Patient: sex M, age 49
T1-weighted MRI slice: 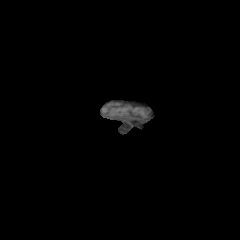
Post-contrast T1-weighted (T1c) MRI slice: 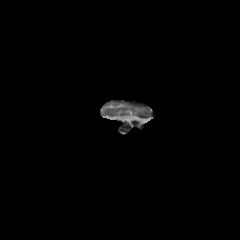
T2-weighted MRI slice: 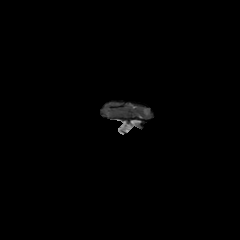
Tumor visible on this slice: no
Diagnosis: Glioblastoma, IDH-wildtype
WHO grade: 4